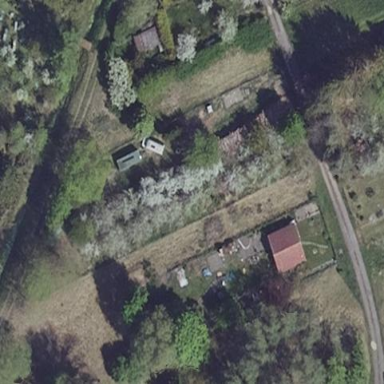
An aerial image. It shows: Orchard.